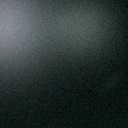
Screen state: off